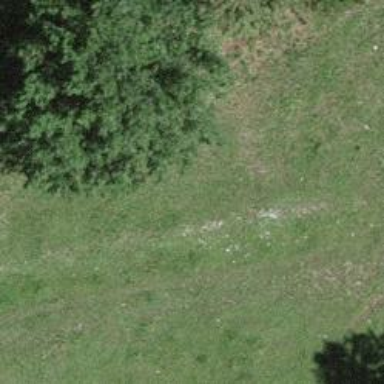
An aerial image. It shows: Unpaved track with grade4 tracktype.